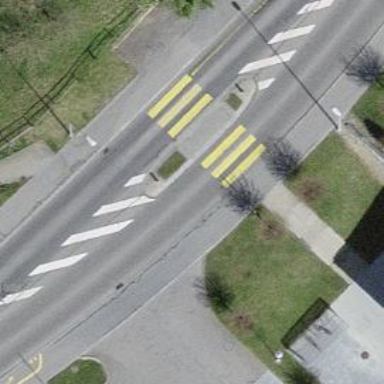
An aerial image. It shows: Uncontrolled zebra crossing with island. The crossing is marked with zebra stripes.